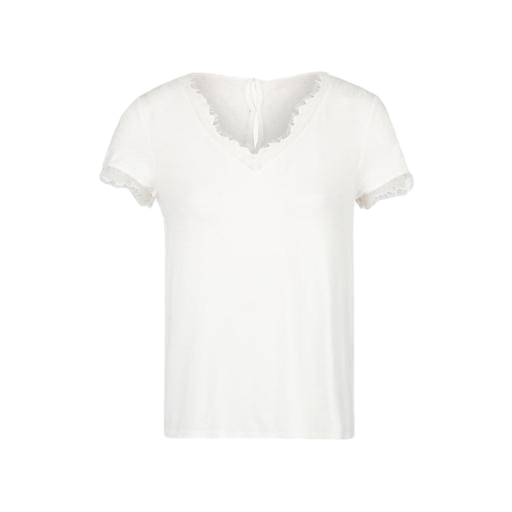
white lace-trimmed short-sleeved t-shirt, white lace-trim t-shirt, white v-neck t-shirt only macy, white background